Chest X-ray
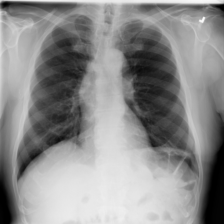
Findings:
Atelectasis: negative
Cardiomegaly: negative
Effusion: negative
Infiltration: positive
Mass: negative
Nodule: negative
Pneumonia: positive
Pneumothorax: negative
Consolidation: negative
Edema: negative
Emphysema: negative
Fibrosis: negative
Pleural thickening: negative
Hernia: negative